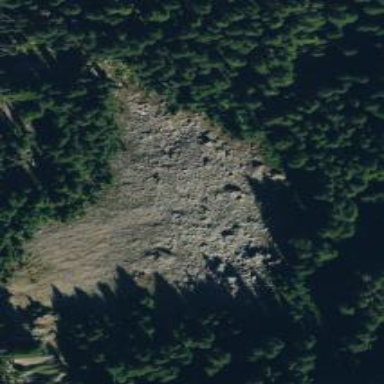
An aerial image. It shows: Scree landscape.